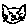
Label: cat